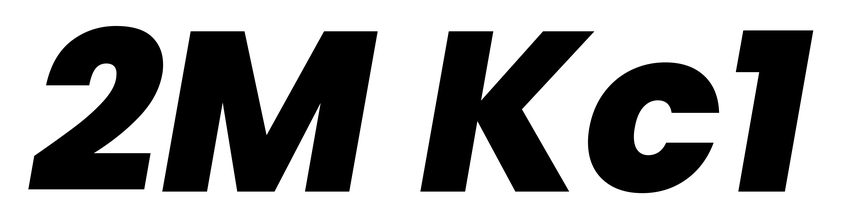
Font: Poppins-ExtraBoldItalic